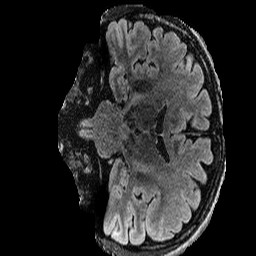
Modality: FLAIR
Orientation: coronal
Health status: ill
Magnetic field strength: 3 T